Interaction volume radius: 10 \u00c5
Interaction volume height: 15 \u00c5
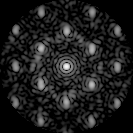
Disorder parameter: 0.4416